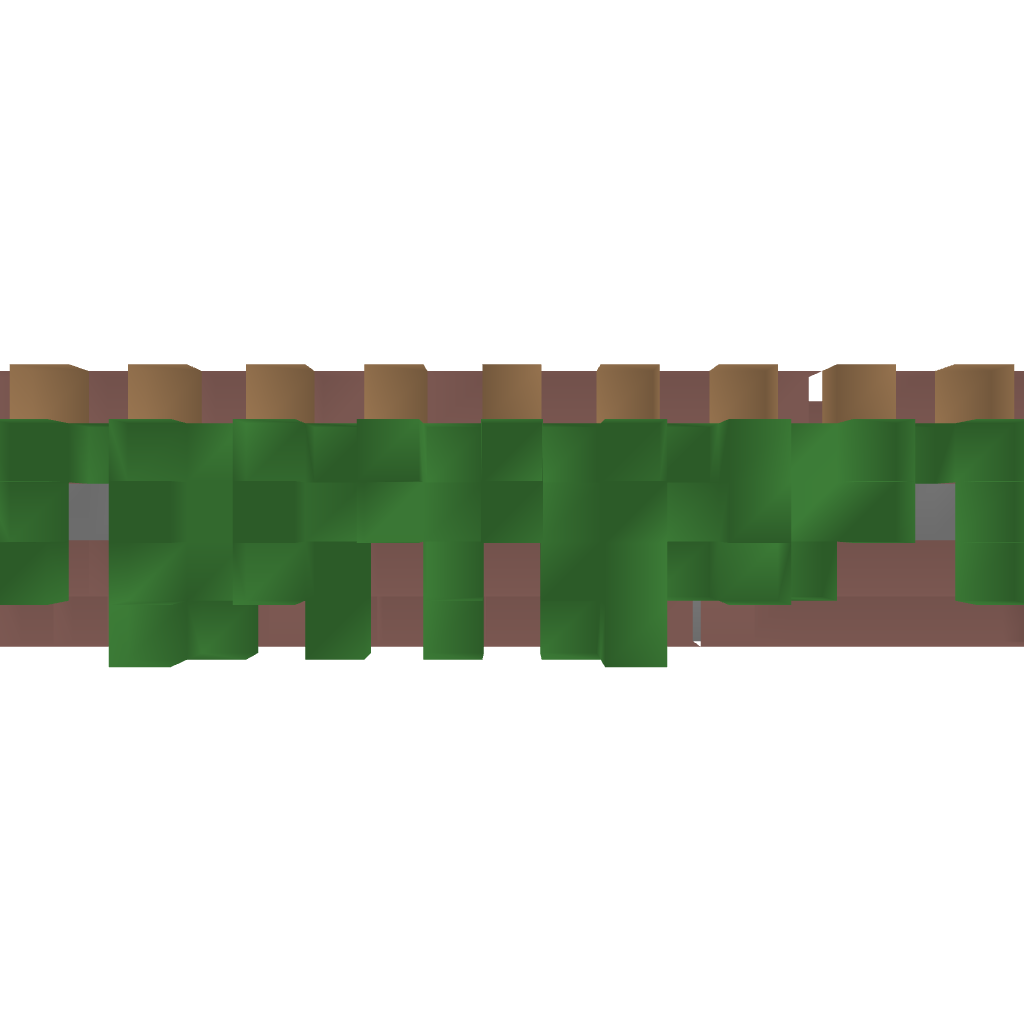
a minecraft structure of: Ancient Skyway Modified with sewer(Straight) bad low quality